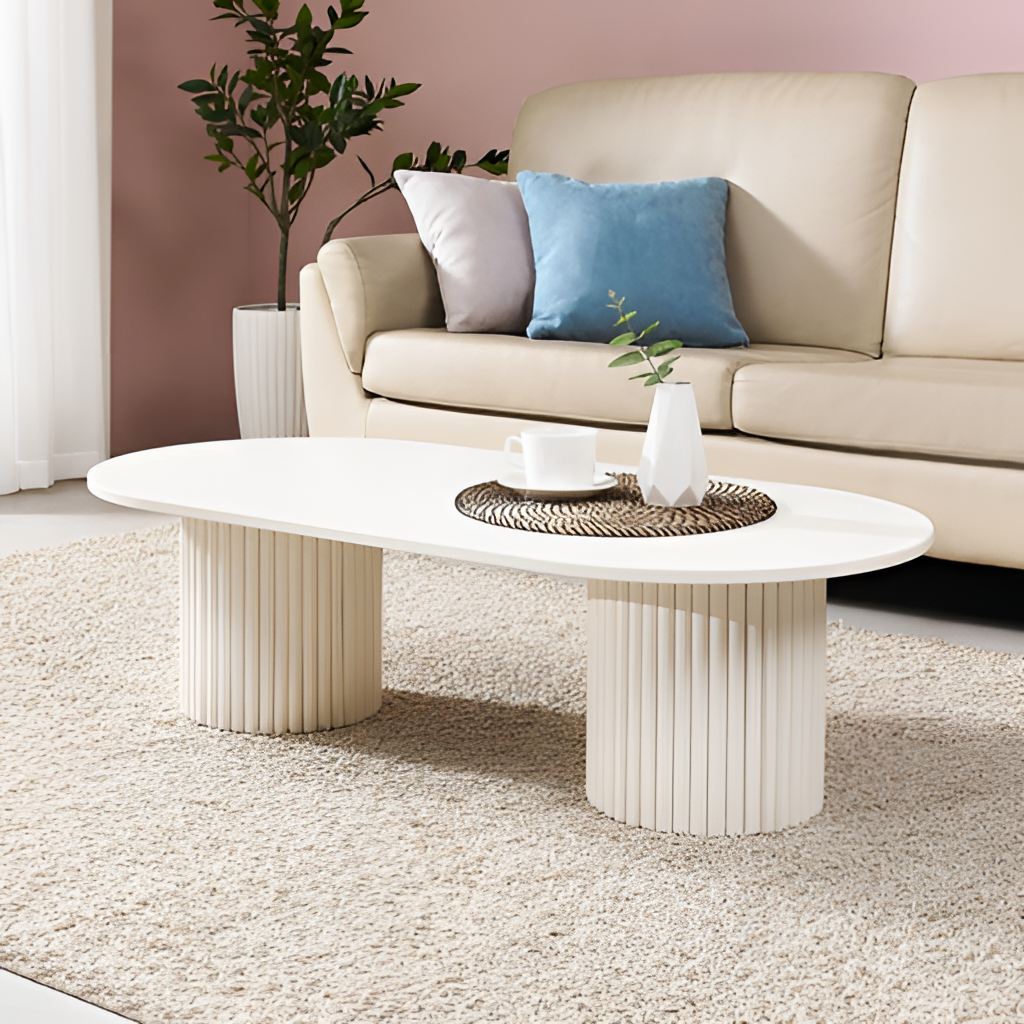
beige leather sofa, living room, paint wallpaper, with solid pattern, modern, beige carpet flooring, with solid pattern